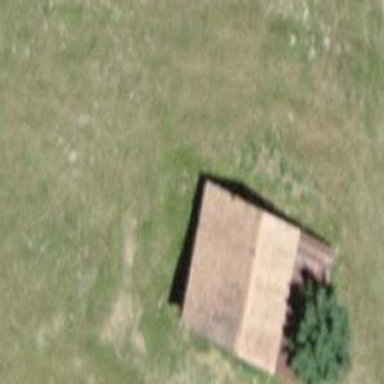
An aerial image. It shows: Rural barn.